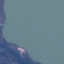
Land use / land cover: SeaLake